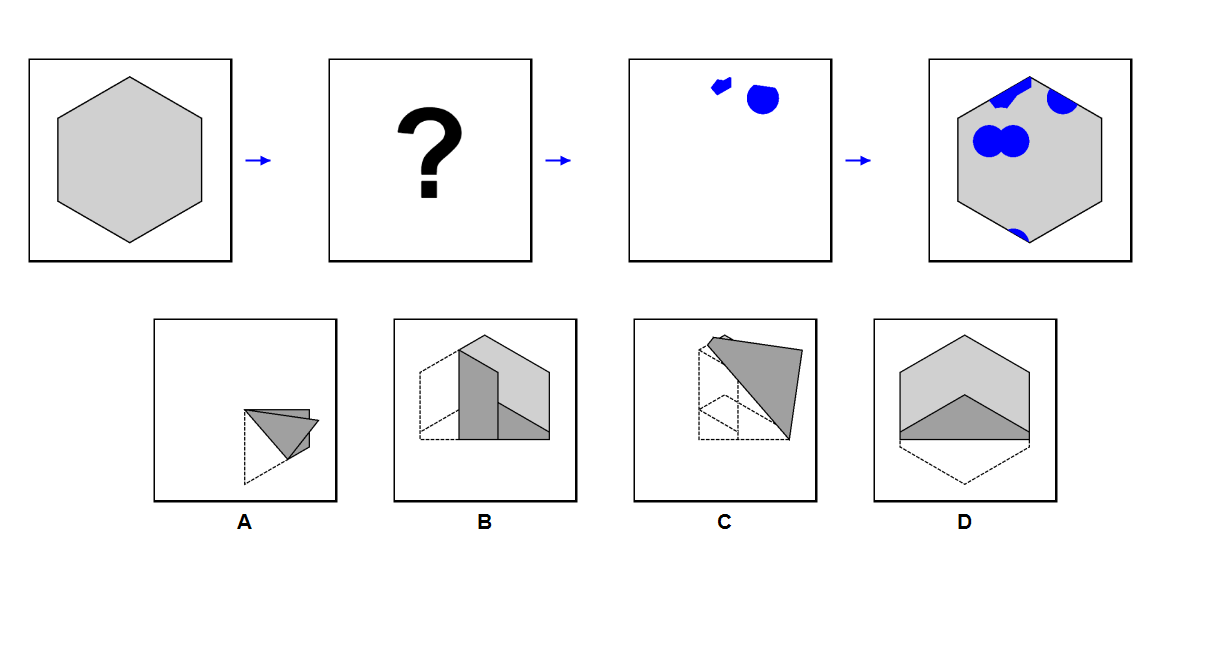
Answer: A